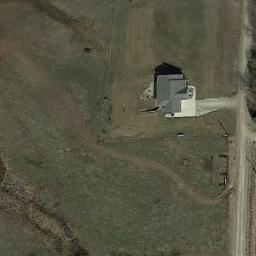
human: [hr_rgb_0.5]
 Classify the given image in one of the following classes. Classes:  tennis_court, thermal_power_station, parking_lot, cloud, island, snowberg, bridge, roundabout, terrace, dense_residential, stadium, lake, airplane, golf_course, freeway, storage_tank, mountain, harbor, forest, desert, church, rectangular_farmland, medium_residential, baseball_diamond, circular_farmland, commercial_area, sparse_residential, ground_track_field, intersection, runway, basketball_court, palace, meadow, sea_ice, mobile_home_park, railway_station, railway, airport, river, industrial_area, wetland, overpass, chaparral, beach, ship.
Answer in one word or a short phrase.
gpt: sparse_residential